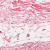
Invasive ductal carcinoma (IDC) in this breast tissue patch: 0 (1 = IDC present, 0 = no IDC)